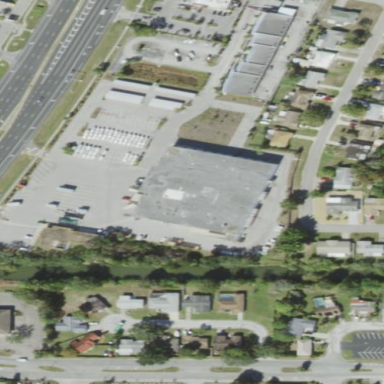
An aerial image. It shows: Building that serves as storage rental shop.